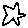
Label: star